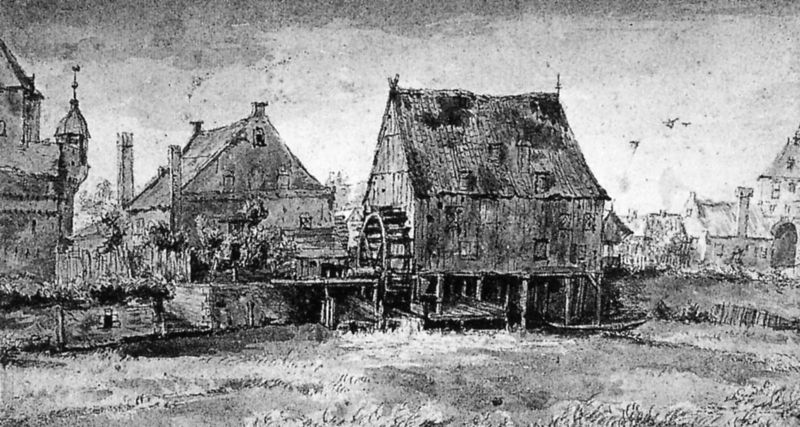
Titel: Wassermühle in der Nähe von Bergpoort in Deventer
Künstler: Meindert Hobbema
Institution: London,  British Museum
Schlagwörter: himmel, wasser, fluss, stadt, fenster, grau, holz, schwarz, tür, zeichnung, dach, gebäude, gras, haus, wiese, bach, häuser, mühle, pfähle, vögel, hütte, kirche, boot, kamin, schornstein, turm, dorf, mauer, graphik, hütten, rad, kuppel, steg, erker, schwarzweiß, stelzen, löcher, ländlich, siedlung, brau, bau, bauten, mühlrad, bauwerke, coloriert, wassermühle, bautren, schaufellrad, weissschwarzweiss